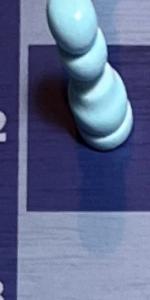
Label: Empty